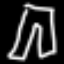
Label: pants